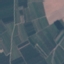
Land use / land cover: PermanentCrop